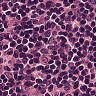
Metastatic tissue present: no